Current action and preconditions to check: trajectory_clear

Your task: For each precondition in the list above, predict whether it will hold at this action.

Consider the current scene as observed from the mobile robot's camera, and analyze the predicted future states of all dynamic agents (e.g., people, animals, vehicles, or any moving entities) within the NEXT SECOND.

IMPORTANT: Only answer "very likely" if you are absolutely certain—based on strong, clear evidence—that a dynamic agent will violate the precondition in the predicted future state. Do NOT answer "very likely" for unlikely, ambiguous, or low-probability risks.

Ask yourself for each precondition: Is there a high probability, with clear and convincing evidence, that the predicted future states of any dynamic agent will interfere with the predicted future state of the currently executing action within the NEXT SECOND, causing that precondition to fail?

Assess the risk level based on these predictions. Use "likely" or "very likely" if motions create a clear risk of interference.

Use "neutral" or "improbable" if agents are nearby but their predicted paths are clearly diverging or non-conflicting.

Failure Risk Categories: "very improbable", "improbable", "neutral", "likely", "very likely"

Answer Format: Output ONLY the probability_of_failure value from these categories: "very improbable", "improbable", "neutral", "likely", "very likely"

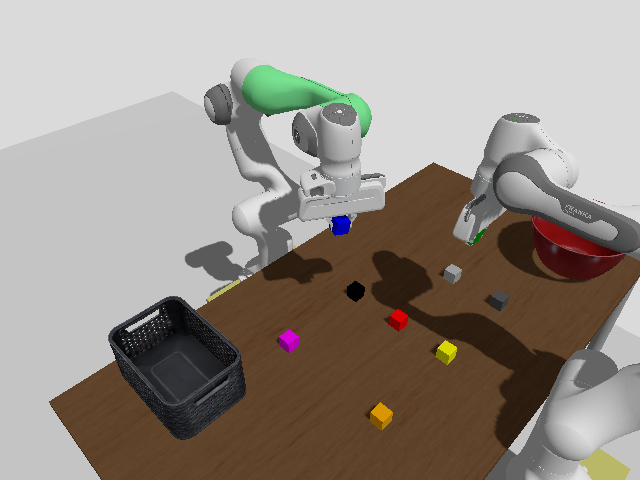

Answer: very improbable